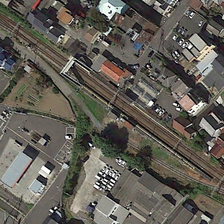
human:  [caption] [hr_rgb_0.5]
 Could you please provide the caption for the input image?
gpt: many buildings are in two sides of a railway station .

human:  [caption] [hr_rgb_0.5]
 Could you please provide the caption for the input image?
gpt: many buildings are in two sides of a railway station .

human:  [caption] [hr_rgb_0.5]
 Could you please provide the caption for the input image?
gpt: many buildings are in two sides of a railway station .

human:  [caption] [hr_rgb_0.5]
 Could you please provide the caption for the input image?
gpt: many buildings are in two sides of a railway station .

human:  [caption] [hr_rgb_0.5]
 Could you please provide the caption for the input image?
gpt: many buildings are in two sides of a railway station .